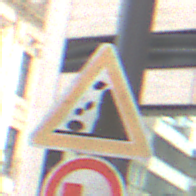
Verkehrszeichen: SteinschlagRechts
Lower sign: UeberholverbotKraftfahrzeuge
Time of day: Midday
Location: Outdoor (Urban)
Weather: Overcast
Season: NotSpecified
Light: Natural